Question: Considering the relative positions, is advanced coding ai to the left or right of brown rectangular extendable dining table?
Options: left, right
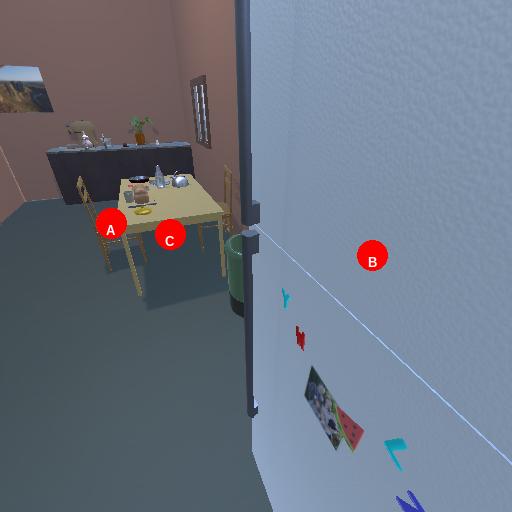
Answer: left